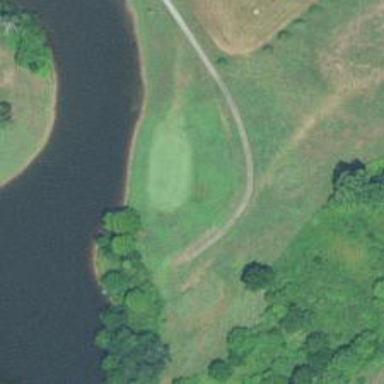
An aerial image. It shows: View of golf hole.